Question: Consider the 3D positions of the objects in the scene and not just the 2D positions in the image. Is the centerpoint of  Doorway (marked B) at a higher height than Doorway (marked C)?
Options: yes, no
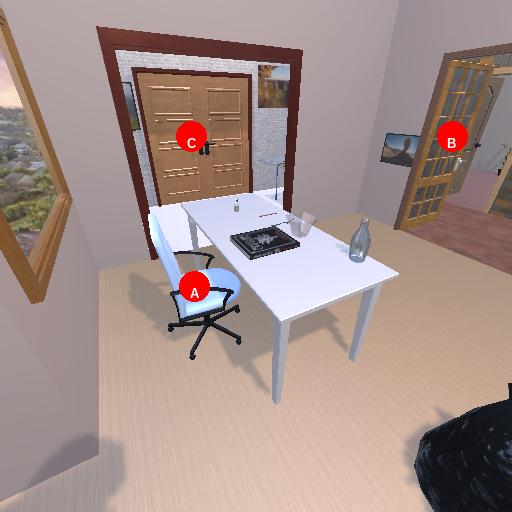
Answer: yes